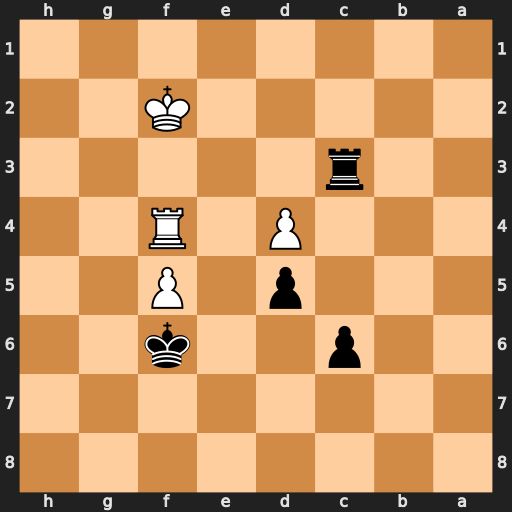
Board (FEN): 8/8/2p2k2/3p1P2/3P1R2/2r5/5K2/8
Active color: b
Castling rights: -
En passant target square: -
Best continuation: Kg5 Rf3 Rxf3+ Kxf3 Kxf5